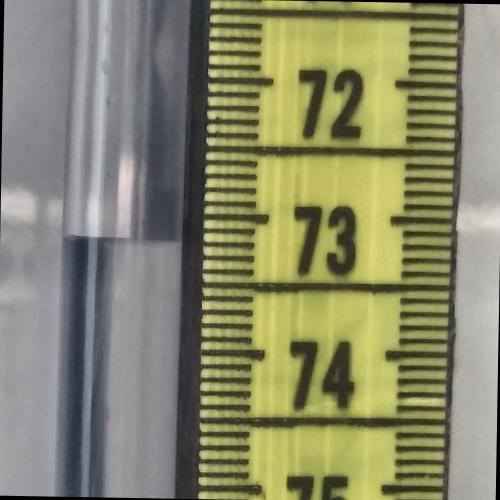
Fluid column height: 73.2 cm